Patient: sex M, age 57
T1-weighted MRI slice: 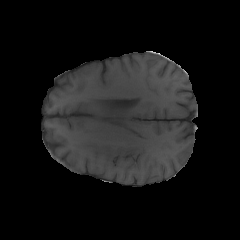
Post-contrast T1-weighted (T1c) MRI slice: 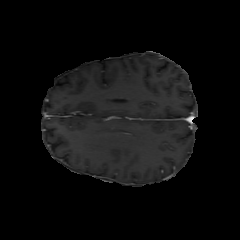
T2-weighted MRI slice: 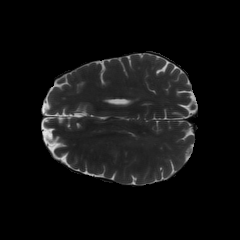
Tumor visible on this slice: yes
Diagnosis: Glioblastoma, IDH-wildtype
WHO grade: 4